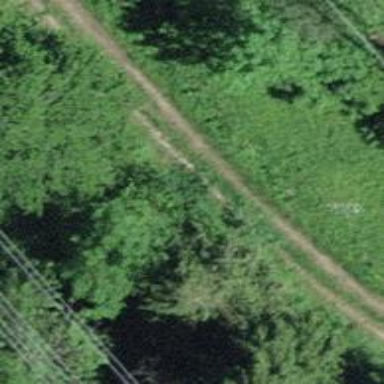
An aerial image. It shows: Dirt track road with grade 4 tracktype.